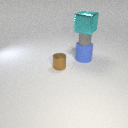
large blue rubber cylinder below small gray rubber cylinder